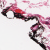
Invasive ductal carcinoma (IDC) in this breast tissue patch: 0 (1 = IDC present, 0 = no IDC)